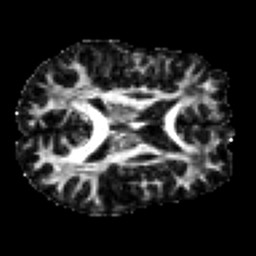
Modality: FA
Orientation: axial
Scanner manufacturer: siemens
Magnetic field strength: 3 T
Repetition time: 7.8 s
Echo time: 0.09 s